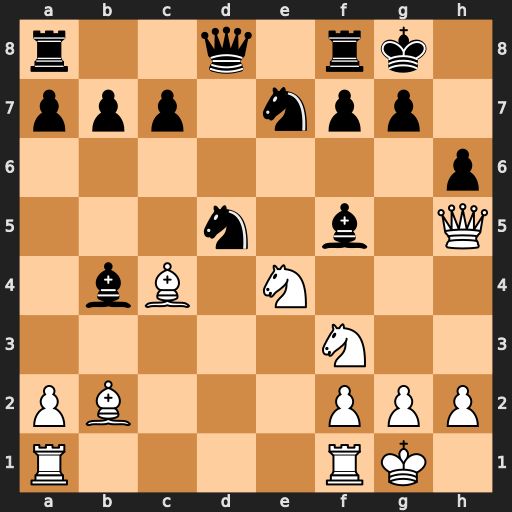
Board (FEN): r2q1rk1/ppp1npp1/7p/3n1b1Q/1bB1N3/5N2/PB3PPP/R4RK1
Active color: w
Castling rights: -
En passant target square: -
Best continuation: Bxd5 Bg6 Qe5